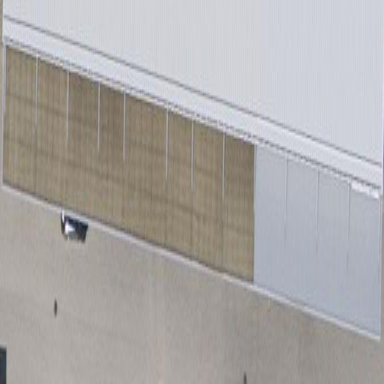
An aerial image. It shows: View of roof of building.